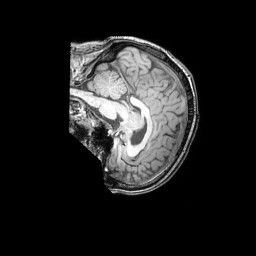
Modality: T1w
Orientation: sagittal
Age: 41
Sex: male
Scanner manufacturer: philips
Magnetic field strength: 3 T
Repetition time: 0.009848 s
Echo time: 0.004603 s